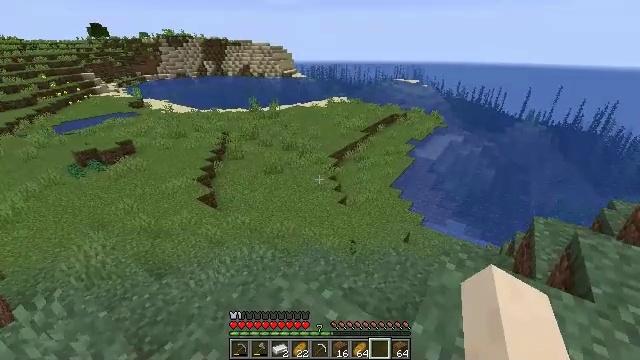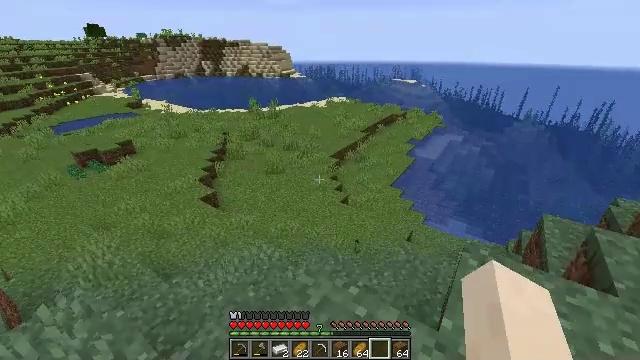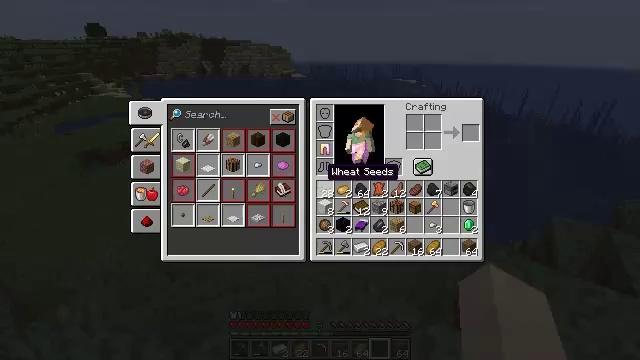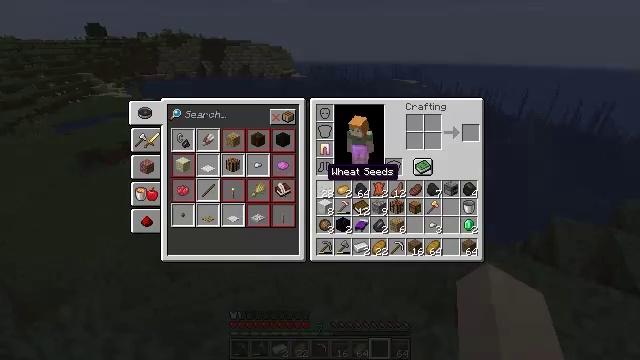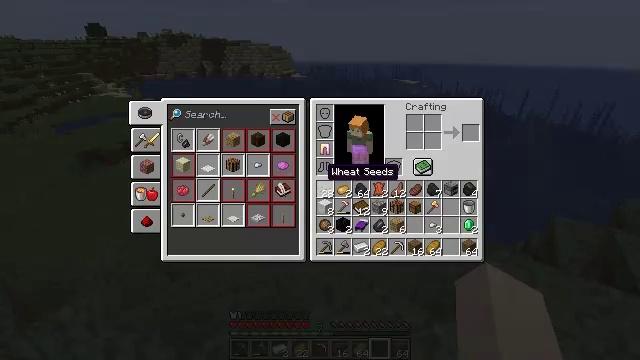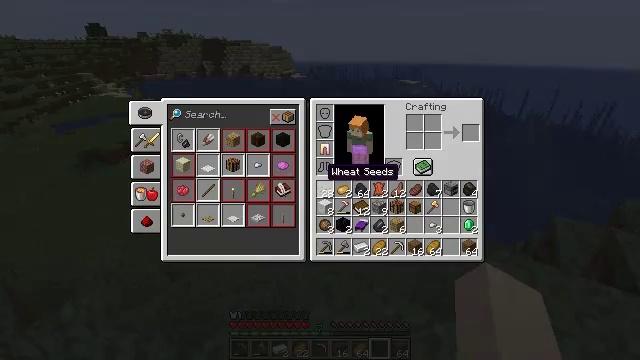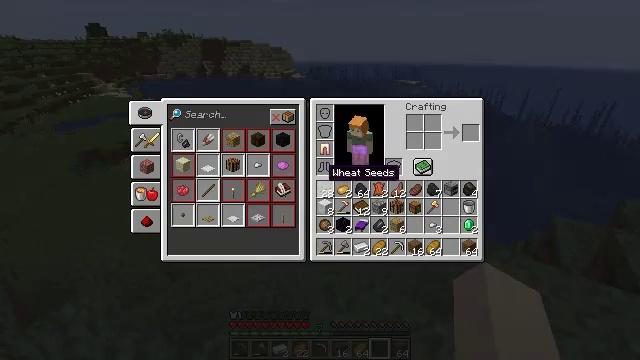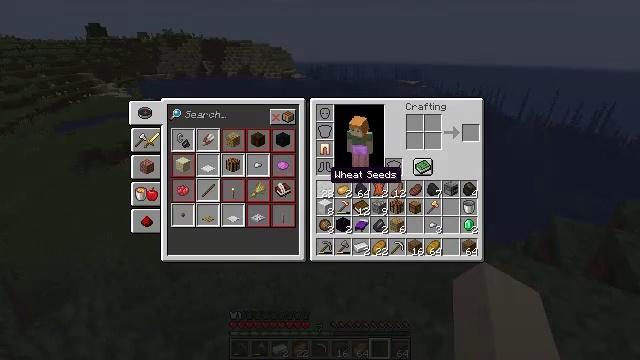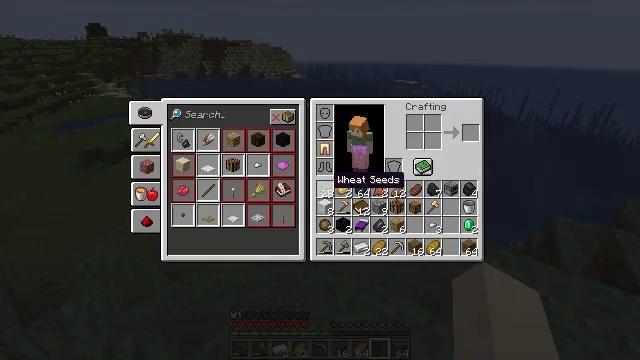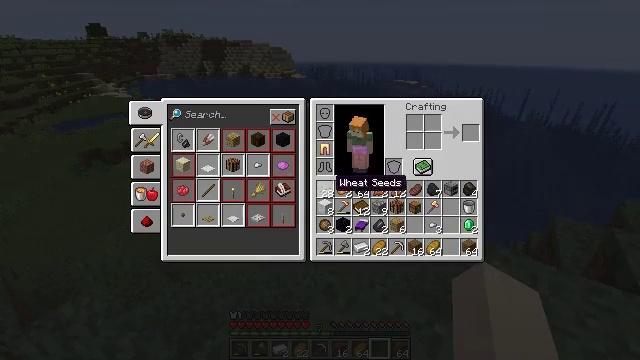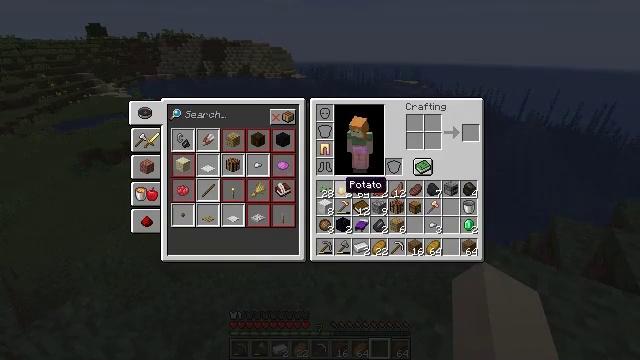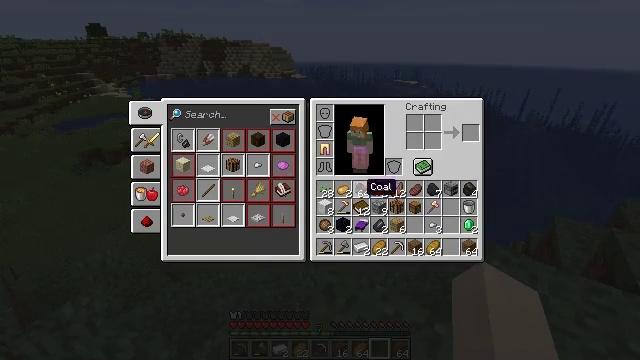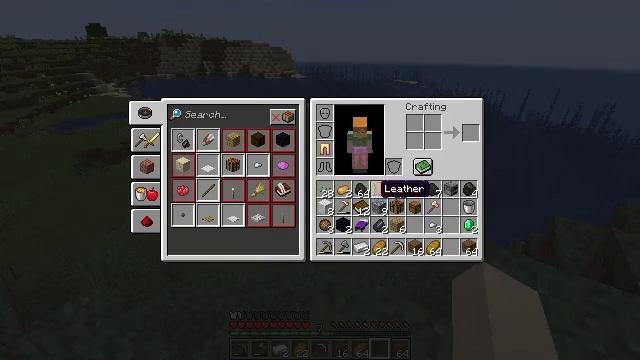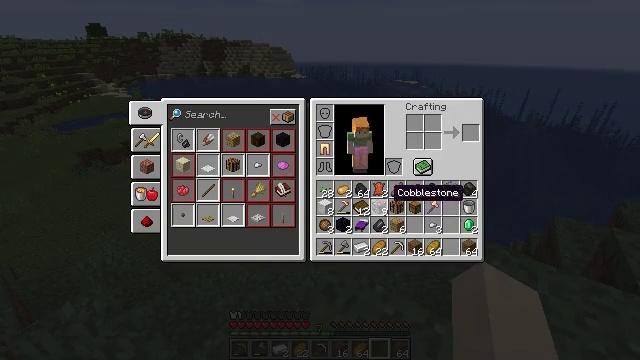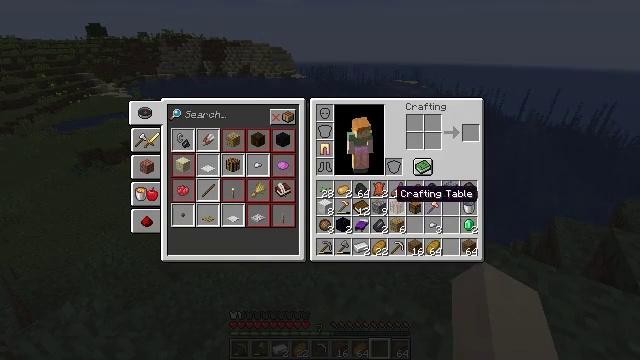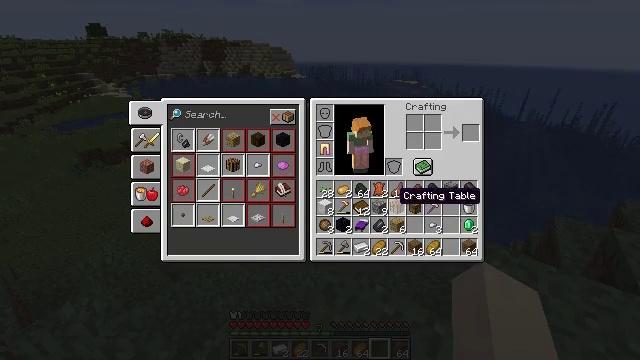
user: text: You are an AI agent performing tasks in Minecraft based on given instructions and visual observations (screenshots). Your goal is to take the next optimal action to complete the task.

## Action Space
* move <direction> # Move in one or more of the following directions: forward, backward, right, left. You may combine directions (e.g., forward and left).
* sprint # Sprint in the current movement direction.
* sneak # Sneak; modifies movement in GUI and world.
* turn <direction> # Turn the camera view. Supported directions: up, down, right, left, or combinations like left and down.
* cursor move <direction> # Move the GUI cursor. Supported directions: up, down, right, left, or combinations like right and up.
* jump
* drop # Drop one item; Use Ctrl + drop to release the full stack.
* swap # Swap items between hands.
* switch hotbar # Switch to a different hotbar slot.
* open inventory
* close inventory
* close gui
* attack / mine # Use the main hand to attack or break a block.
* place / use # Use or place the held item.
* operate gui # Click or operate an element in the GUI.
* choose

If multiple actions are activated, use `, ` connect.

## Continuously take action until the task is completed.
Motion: motion action
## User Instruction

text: Drop an obsidian block.
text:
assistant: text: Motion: no_op
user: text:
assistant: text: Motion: open inventory
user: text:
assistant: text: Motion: open inventory
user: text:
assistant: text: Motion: open inventory
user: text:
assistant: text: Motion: no_op
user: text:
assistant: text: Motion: no_op
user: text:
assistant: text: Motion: no_op
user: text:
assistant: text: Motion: no_op
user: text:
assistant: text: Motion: no_op
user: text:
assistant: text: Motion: cursor move right
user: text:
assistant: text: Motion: cursor move right
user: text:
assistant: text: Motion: cursor move right
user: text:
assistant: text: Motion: cursor move right
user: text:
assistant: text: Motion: no_op
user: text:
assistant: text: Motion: no_op
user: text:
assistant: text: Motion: no_op
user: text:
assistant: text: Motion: no_op
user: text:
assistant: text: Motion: no_op
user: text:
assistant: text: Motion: no_op
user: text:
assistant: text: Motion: no_op
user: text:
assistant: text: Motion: no_op
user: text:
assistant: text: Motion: cursor move down
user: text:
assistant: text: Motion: no_op
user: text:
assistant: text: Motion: no_op
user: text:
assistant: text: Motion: no_op
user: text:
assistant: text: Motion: no_op
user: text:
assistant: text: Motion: no_op
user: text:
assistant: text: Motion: no_op
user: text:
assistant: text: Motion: no_op
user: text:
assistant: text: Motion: no_op